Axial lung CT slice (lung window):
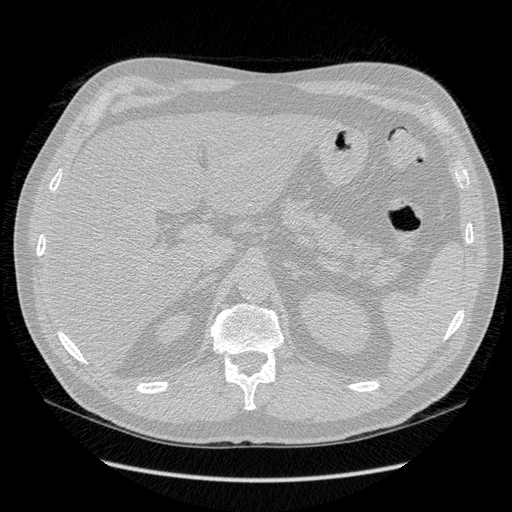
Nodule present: no